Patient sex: M
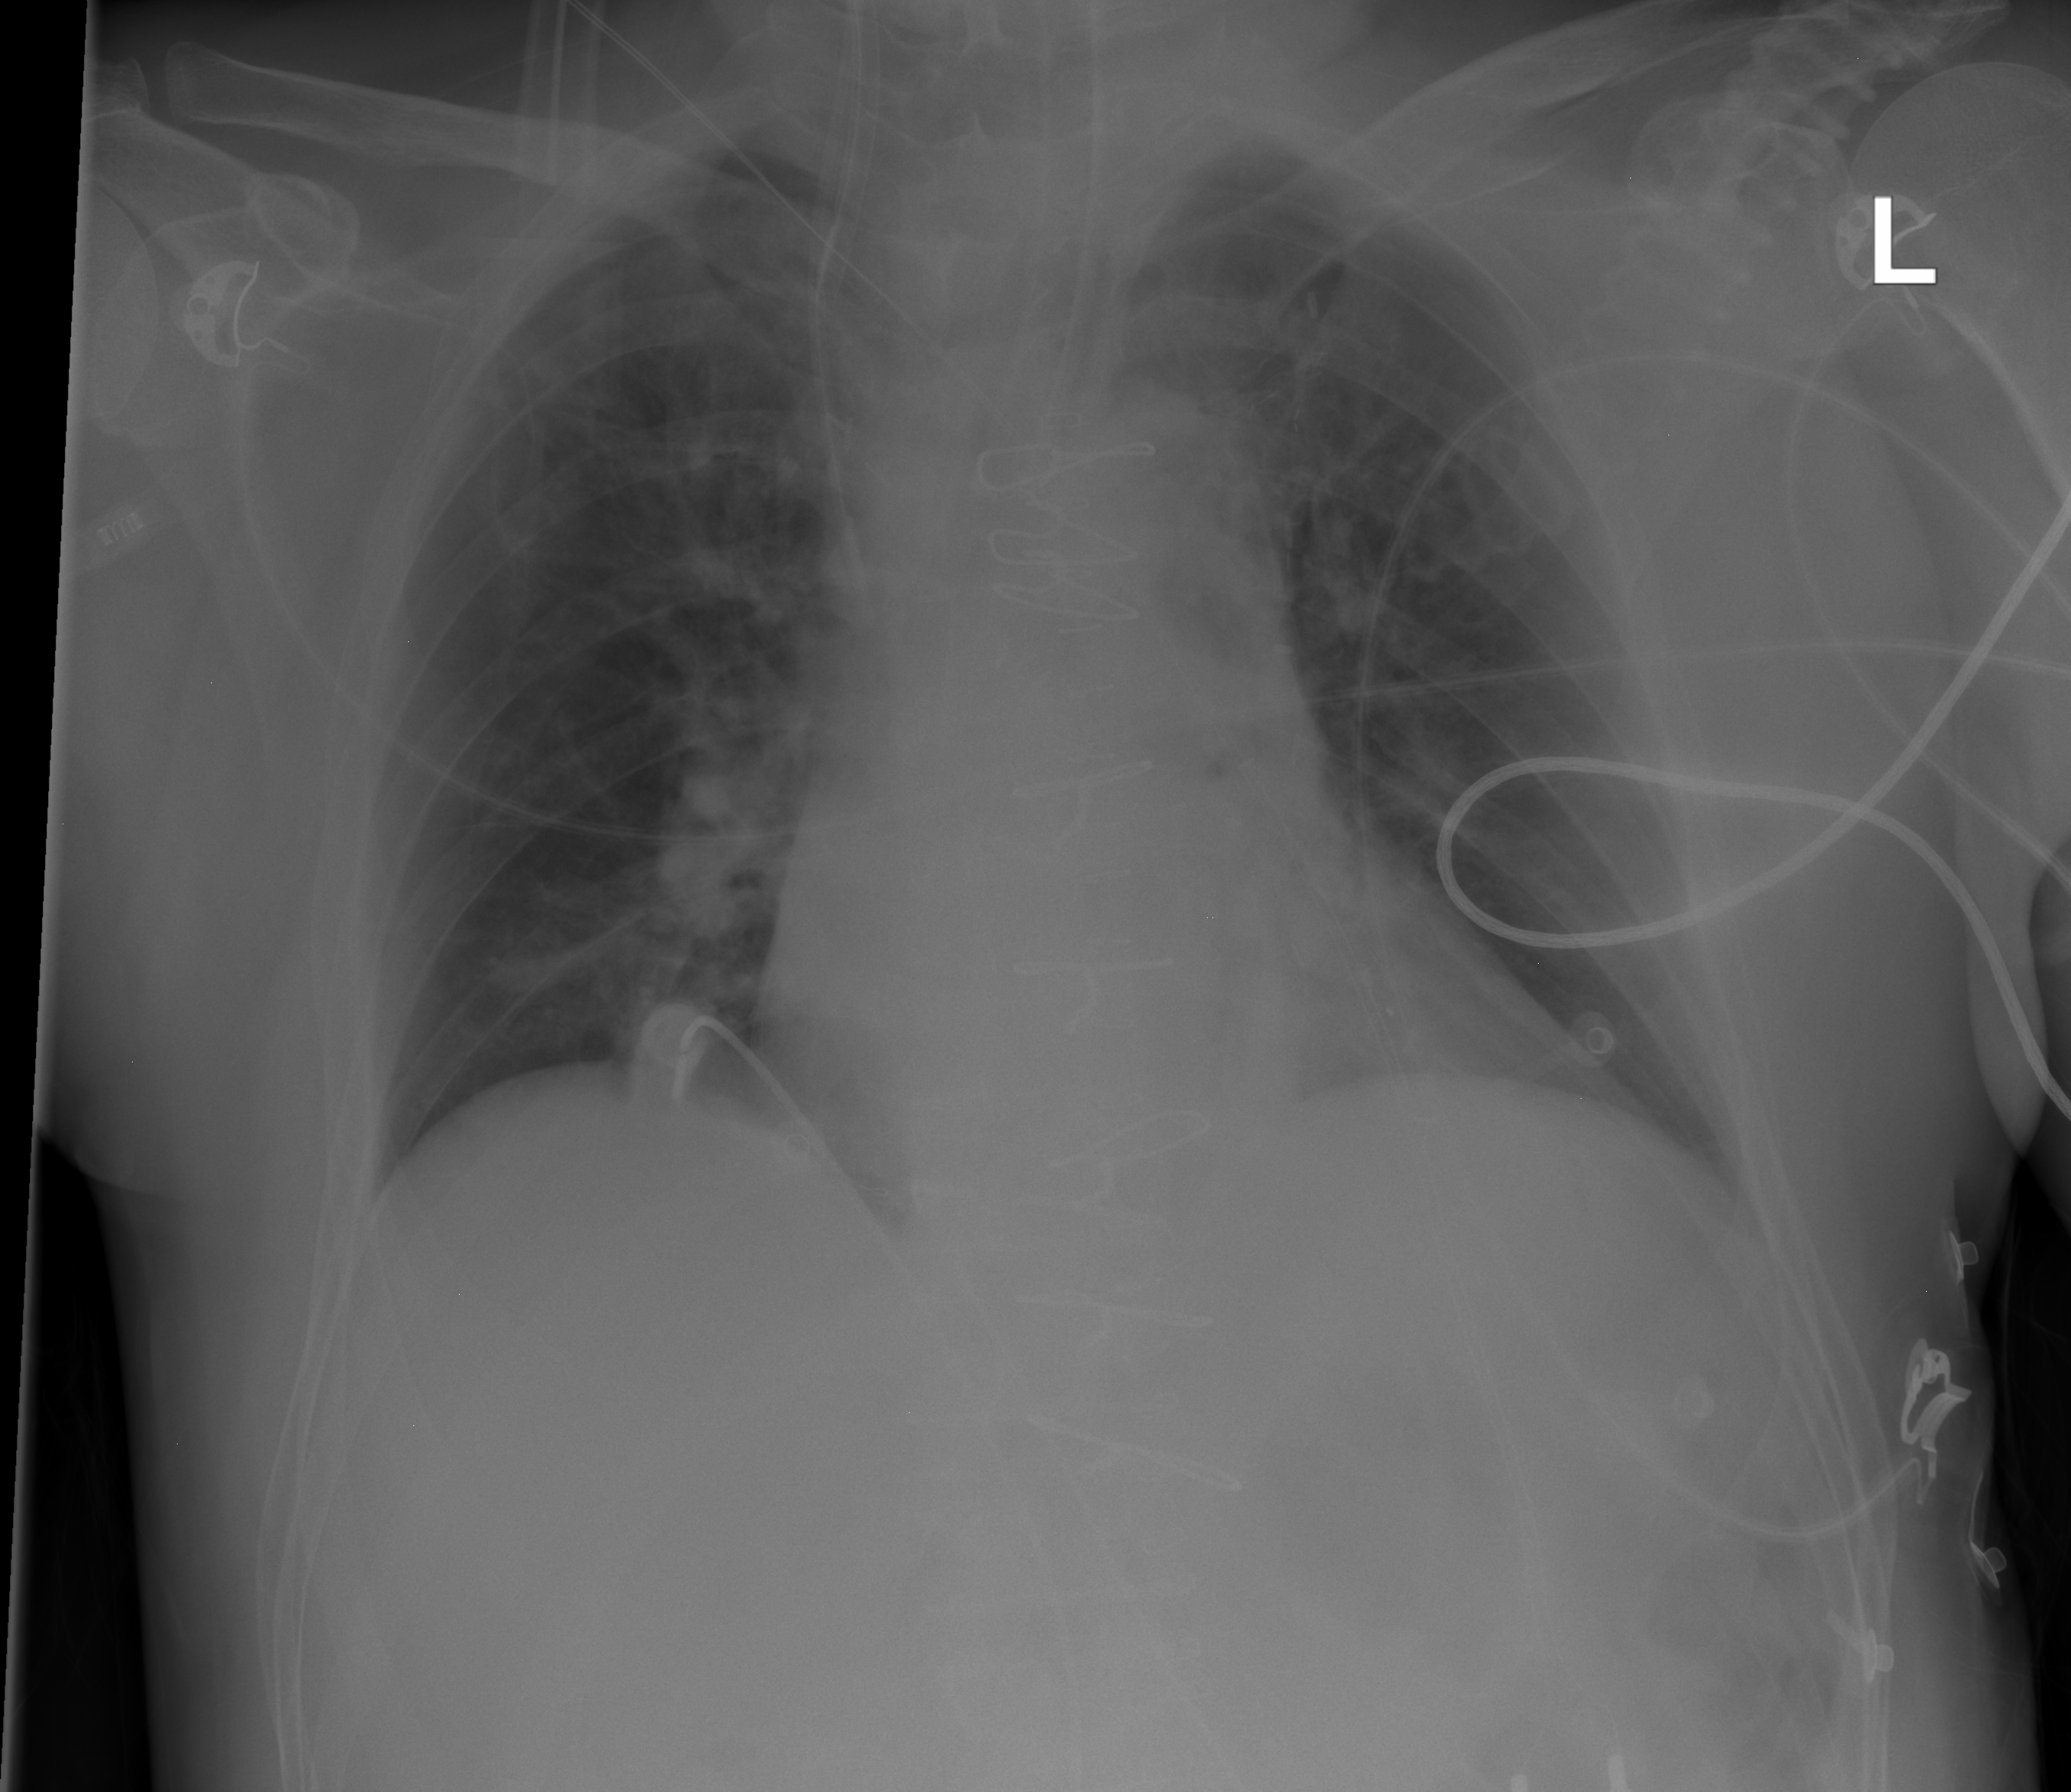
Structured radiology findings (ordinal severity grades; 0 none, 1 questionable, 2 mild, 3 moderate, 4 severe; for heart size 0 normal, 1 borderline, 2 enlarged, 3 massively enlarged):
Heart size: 2
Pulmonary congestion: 0
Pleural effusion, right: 0
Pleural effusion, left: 1
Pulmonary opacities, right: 0
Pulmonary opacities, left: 0
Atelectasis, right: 2
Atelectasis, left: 0